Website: crate-barrel
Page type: billing-address
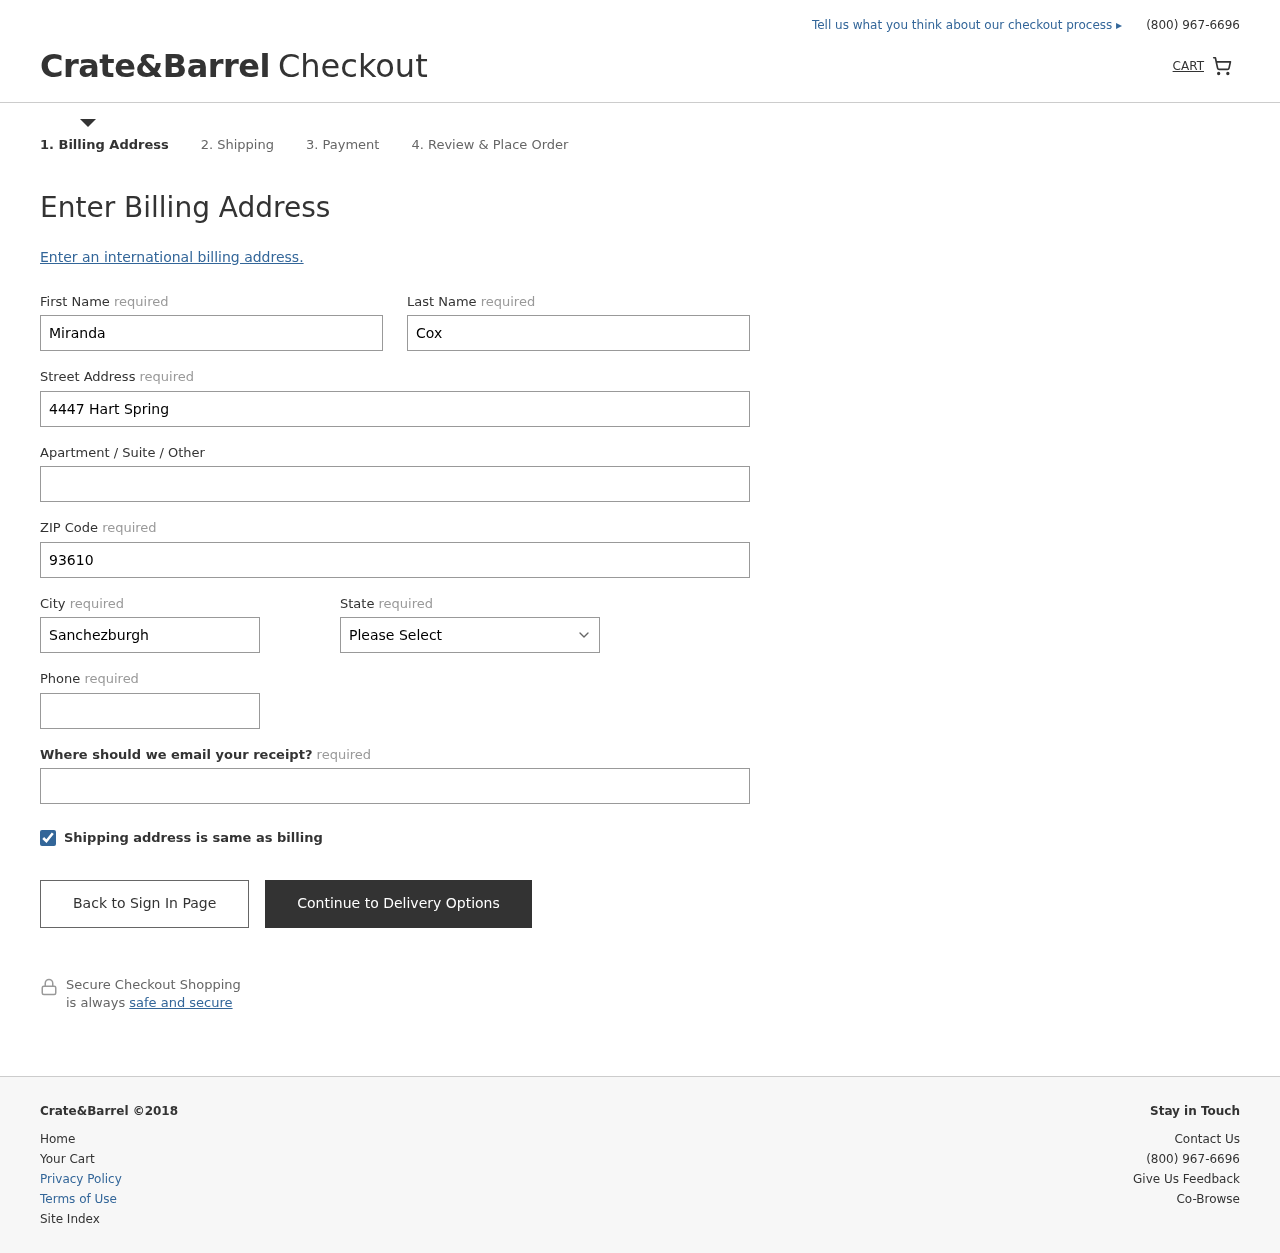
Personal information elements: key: PII_STATE
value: South Dakota
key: PII_FIRSTNAME
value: Miranda
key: PII_LASTNAME
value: Cox
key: PII_STREET
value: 4447 Hart Spring
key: PII_POSTCODE
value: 93610
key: PII_CITY
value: Sanchezburgh
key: PII_PHONE
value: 5584198184
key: PII_EMAIL
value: mirandacox@hotmail.com